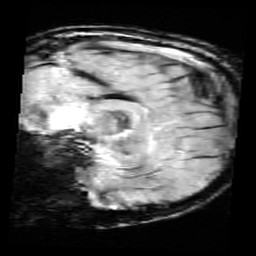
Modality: SWI
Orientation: sagittal
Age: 11
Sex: female
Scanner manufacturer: siemens
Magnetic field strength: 3 T
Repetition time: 0.027 s
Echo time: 0.02 s